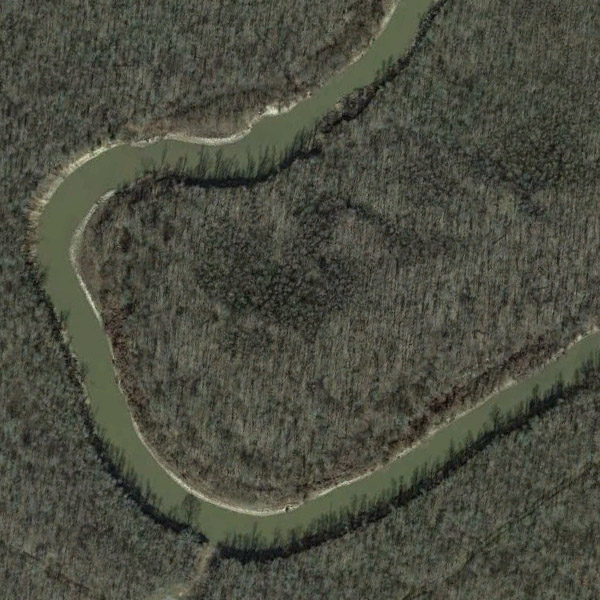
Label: River